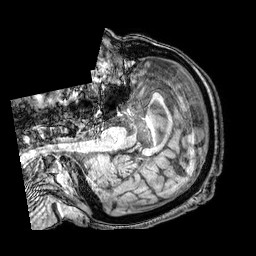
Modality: T1w
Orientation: axial
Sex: female
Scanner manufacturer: philips
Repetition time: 0.008368 s
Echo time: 0.00388 s